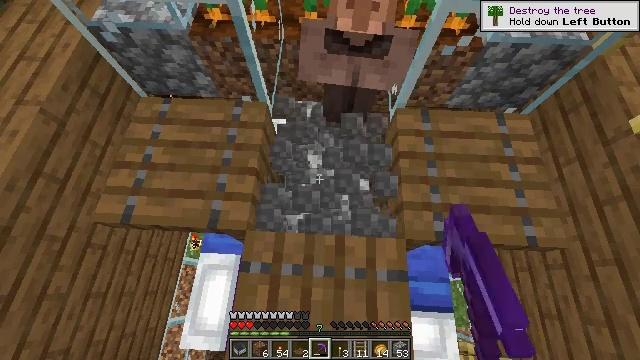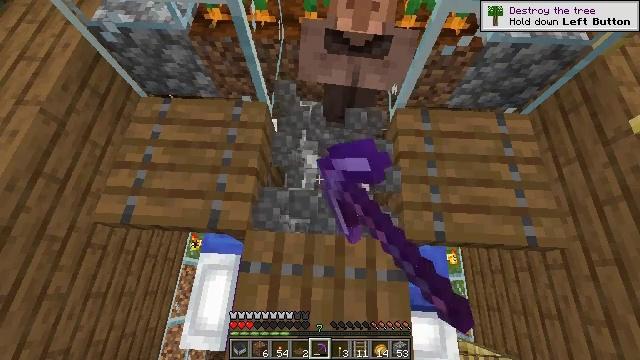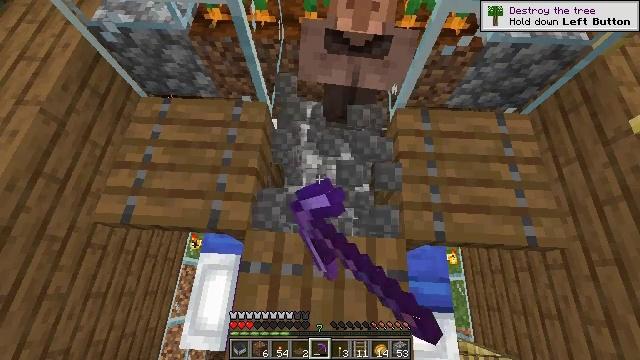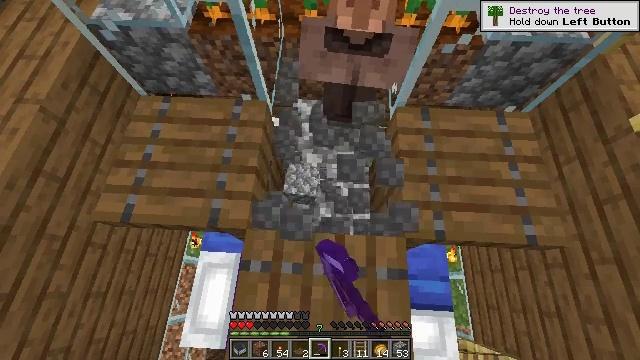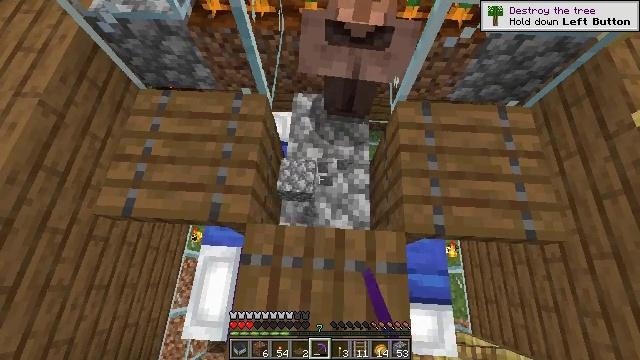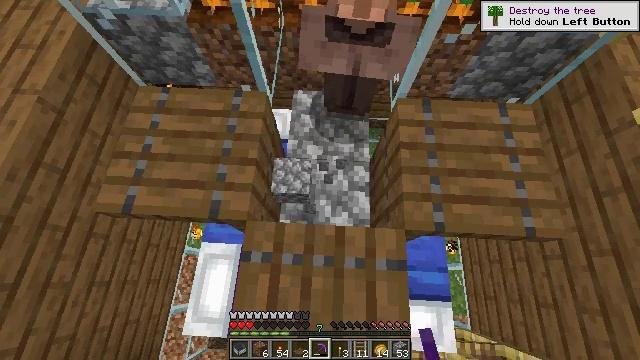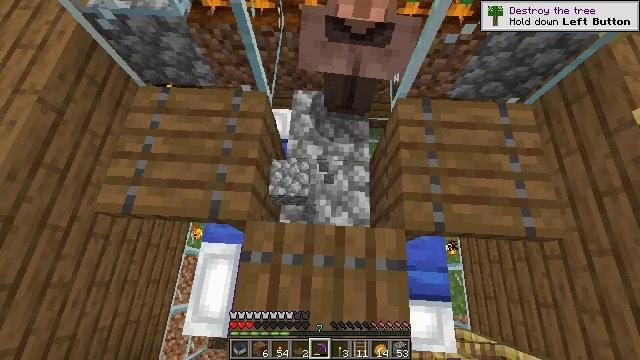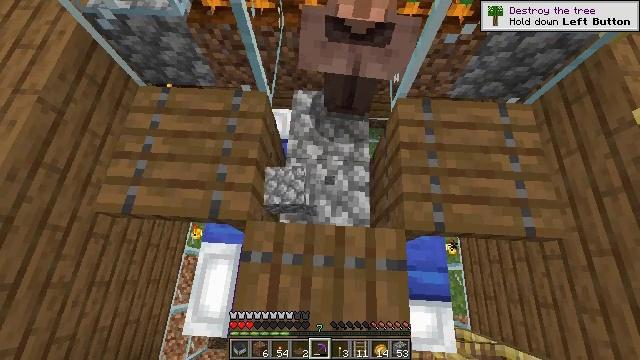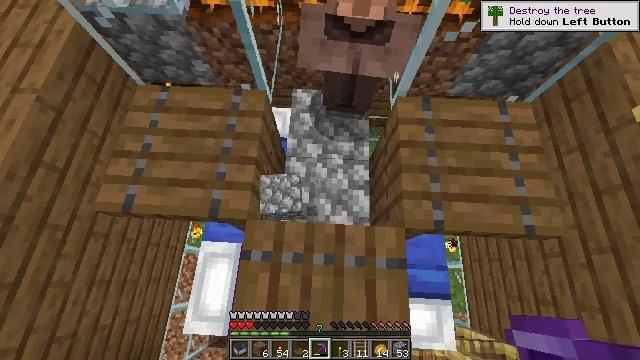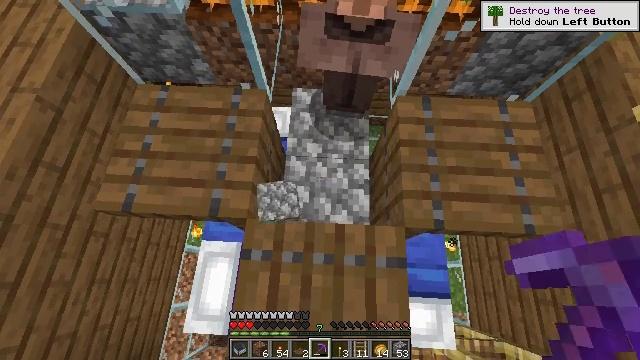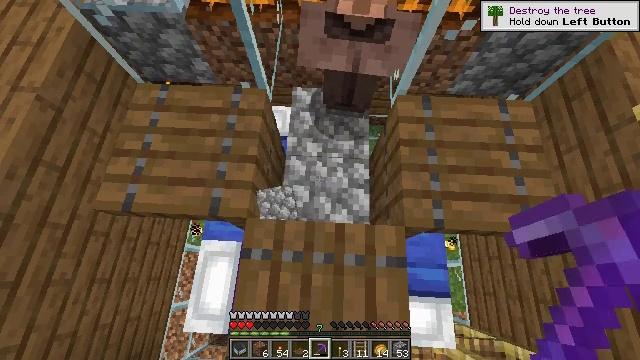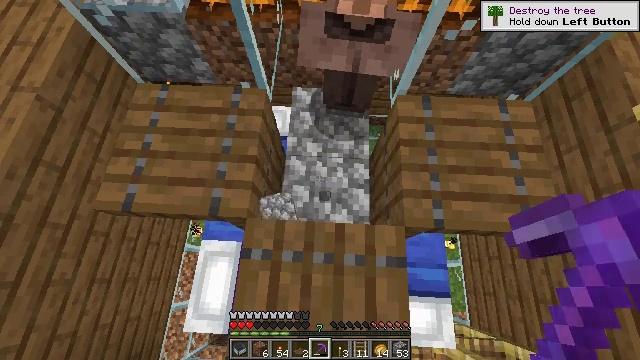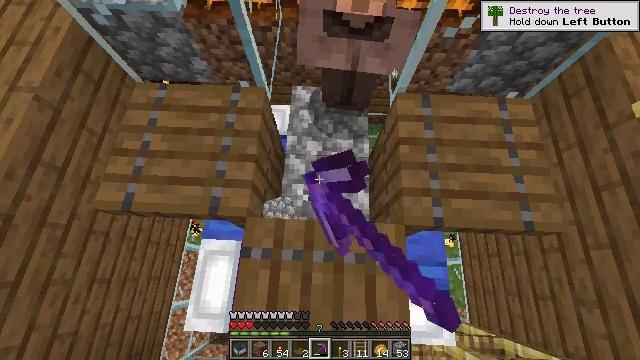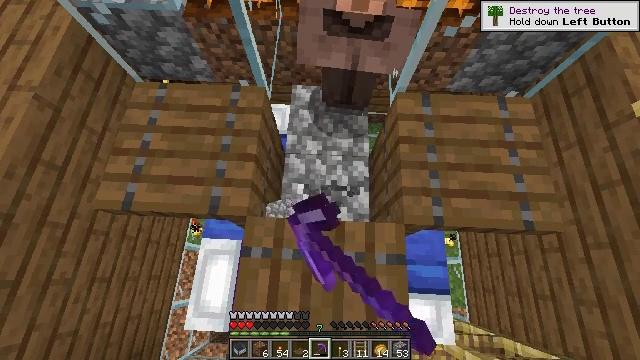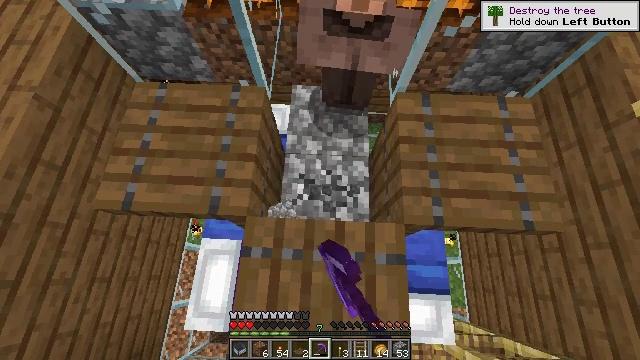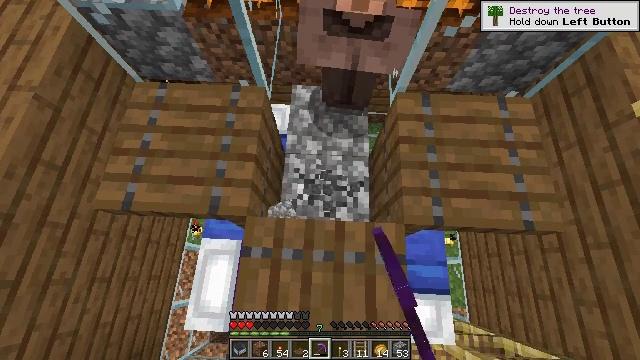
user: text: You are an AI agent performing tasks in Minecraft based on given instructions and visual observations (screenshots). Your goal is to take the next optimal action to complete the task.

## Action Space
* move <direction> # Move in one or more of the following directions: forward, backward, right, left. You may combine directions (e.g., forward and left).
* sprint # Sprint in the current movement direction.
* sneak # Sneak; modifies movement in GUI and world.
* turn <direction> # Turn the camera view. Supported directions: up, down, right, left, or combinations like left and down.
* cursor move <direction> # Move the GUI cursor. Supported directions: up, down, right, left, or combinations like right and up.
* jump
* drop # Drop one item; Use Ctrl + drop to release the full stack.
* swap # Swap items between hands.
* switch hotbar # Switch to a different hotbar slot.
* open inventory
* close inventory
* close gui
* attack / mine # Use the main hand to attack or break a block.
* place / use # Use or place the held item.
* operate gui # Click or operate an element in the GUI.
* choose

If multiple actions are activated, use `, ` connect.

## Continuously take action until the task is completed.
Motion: motion action
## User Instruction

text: Gather materials such as cobblestone.
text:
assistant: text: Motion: attack / mine
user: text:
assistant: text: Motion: attack / mine
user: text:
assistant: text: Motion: attack / mine
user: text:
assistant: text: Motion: turn down
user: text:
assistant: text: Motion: no_op
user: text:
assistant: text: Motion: no_op
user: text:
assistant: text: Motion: no_op
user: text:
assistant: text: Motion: no_op
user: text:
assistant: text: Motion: no_op
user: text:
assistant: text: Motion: no_op
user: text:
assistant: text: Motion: attack / mine
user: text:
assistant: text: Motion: attack / mine
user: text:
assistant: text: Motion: attack / mine
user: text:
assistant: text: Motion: attack / mine
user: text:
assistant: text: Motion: attack / mine
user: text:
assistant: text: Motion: attack / mine
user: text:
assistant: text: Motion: attack / mine
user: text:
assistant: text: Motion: attack / mine
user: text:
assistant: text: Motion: attack / mine
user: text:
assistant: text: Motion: no_op
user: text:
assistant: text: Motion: no_op
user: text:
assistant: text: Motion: no_op
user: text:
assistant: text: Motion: no_op
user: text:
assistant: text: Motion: no_op
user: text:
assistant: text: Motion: no_op
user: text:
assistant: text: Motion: no_op
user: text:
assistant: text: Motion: no_op
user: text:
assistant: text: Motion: no_op
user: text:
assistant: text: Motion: no_op
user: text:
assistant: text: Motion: no_op